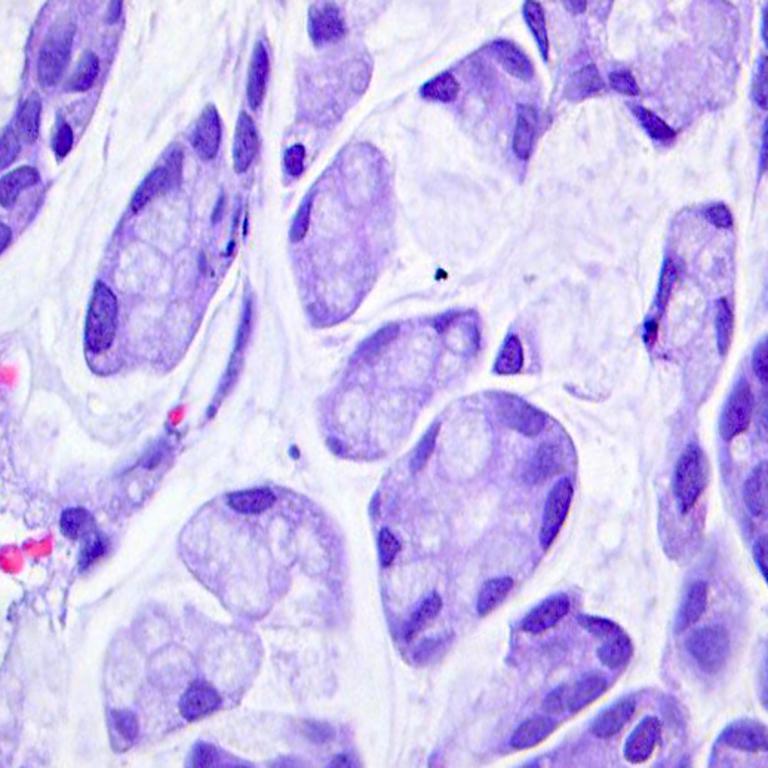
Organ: colon
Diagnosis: adenocarcinomas